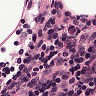
Metastatic tissue present: no